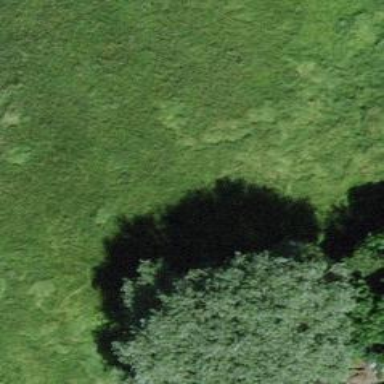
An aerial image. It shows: Beautiful tree in nature.